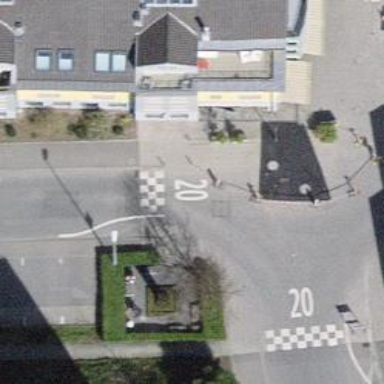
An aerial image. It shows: Zebra crossing on the road.